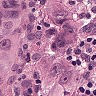
Metastatic tissue present: yes